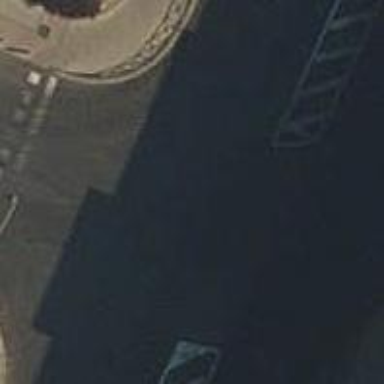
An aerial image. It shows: Road with traffic signals.